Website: macys
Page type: customer-info-address
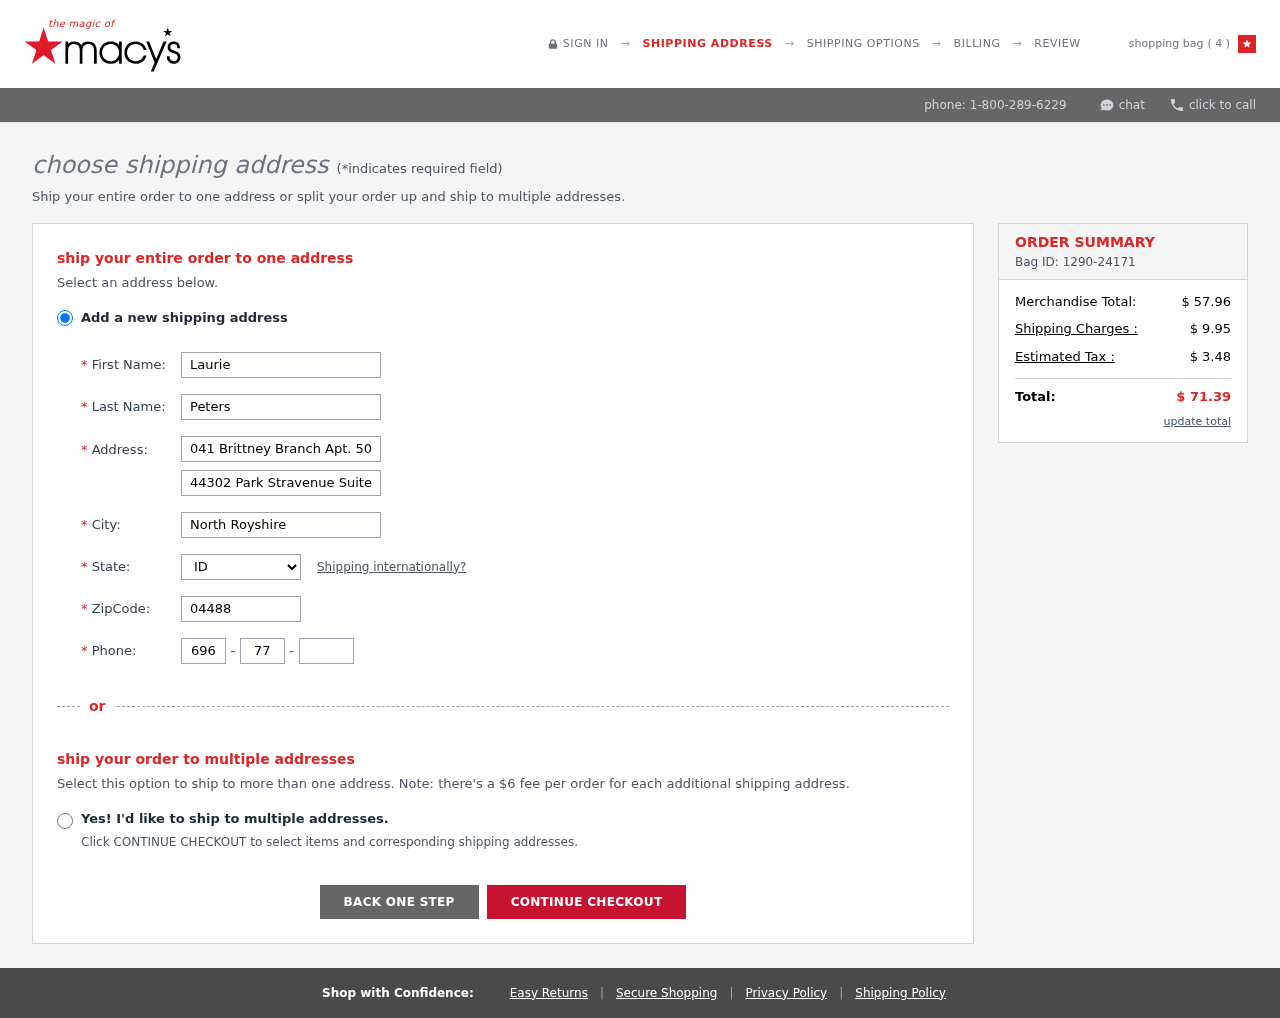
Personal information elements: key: PII_CITY
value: North Royshire
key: PII_FIRSTNAME
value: Laurie
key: PII_LASTNAME
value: Peters
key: PII_PHONE_AREA
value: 696
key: PII_PHONE_PREFIX
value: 779
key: PII_PHONE_SUFFIX
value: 7303
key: PII_POSTCODE
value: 04488
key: PII_STATE_ABBR
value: ID
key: PII_STREET
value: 041 Brittney Branch Apt. 501
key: PII_STREET2
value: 44302 Park Stravenue Suite 184
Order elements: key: ORDER_NUM_ITEMS
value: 4
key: ORDER_ID
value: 1290-24171
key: ORDER_SUBTOTAL
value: $ 57.96
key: ORDER_SHIPPING_COST
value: $ 9.95
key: ORDER_TAX
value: $ 3.48
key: ORDER_TOTAL
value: $ 71.39